Field crop: maize
Growth stage: 1
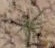
Species: salsola